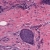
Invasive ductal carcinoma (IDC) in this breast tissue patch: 0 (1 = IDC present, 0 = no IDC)